Current action and preconditions to check: trajectory_clear

Your task: For each precondition in the list above, predict whether it will hold at this action.

Consider the current scene as observed from the mobile robot's camera, and analyze the predicted future states of all dynamic agents (e.g., people, animals, vehicles, or any moving entities) within the NEXT SECOND.

IMPORTANT: Only answer "very likely" if you are absolutely certain—based on strong, clear evidence—that a dynamic agent will violate the precondition in the predicted future state. Do NOT answer "very likely" for unlikely, ambiguous, or low-probability risks.

Ask yourself for each precondition: Is there a high probability, with clear and convincing evidence, that the predicted future states of any dynamic agent will interfere with the predicted future state of the currently executing action within the NEXT SECOND, causing that precondition to fail?

Assess the risk level based on these predictions. Use "likely" or "very likely" if motions create a clear risk of interference.

Use "neutral" or "improbable" if agents are nearby but their predicted paths are clearly diverging or non-conflicting.

Failure Risk Categories: "very improbable", "improbable", "neutral", "likely", "very likely"

Answer Format: Output ONLY the probability_of_failure value from these categories: "very improbable", "improbable", "neutral", "likely", "very likely"

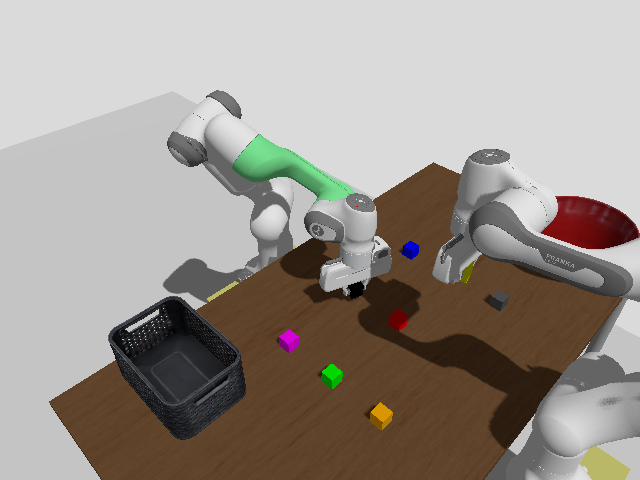

Answer: very improbable